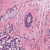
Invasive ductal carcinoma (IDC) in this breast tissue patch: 1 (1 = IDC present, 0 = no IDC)